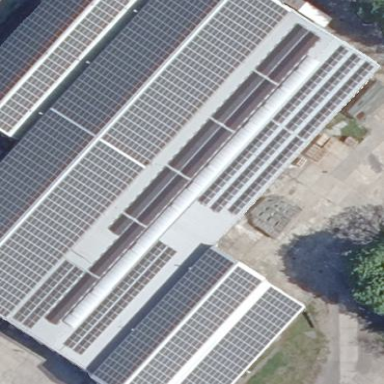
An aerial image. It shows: Industrial building with solar photovoltaic panel power generator. The generator is small installation producing electricity.